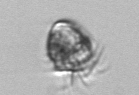
Label: Ciliophora